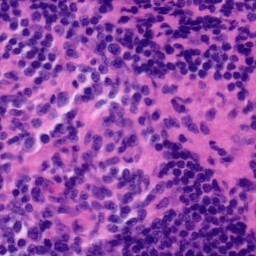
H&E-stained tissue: Tonsil